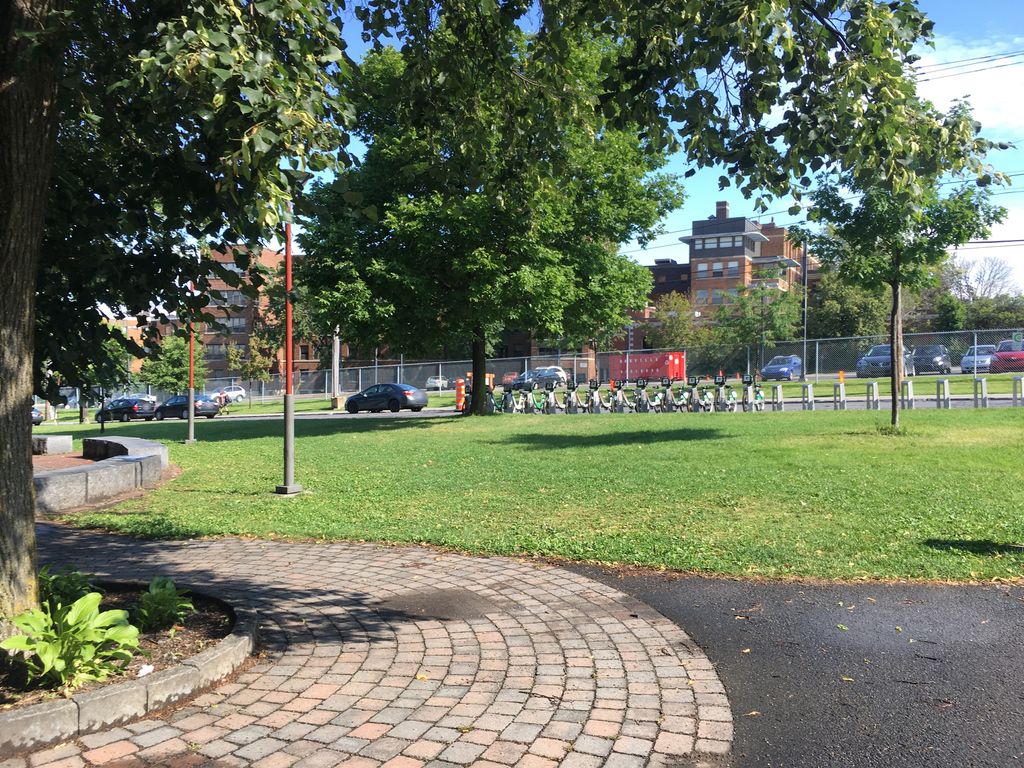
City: montreal